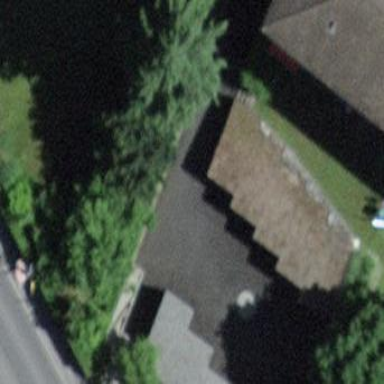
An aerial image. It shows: Garage building.